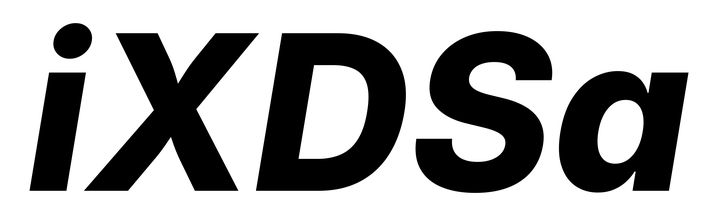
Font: Inter-Italic_ExtraBold_Italic